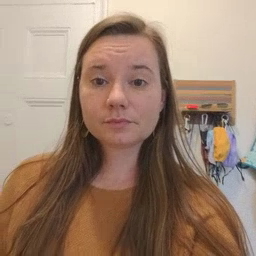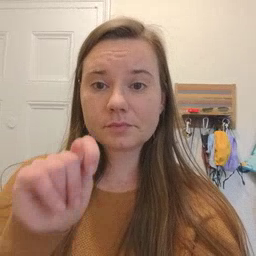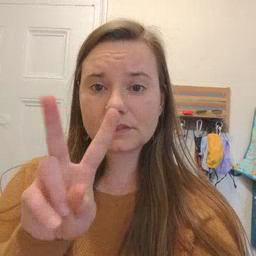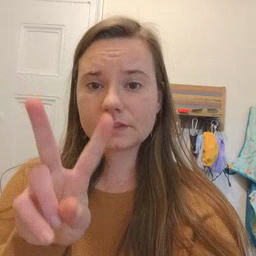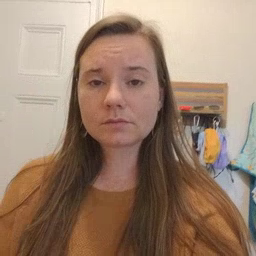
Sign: TV